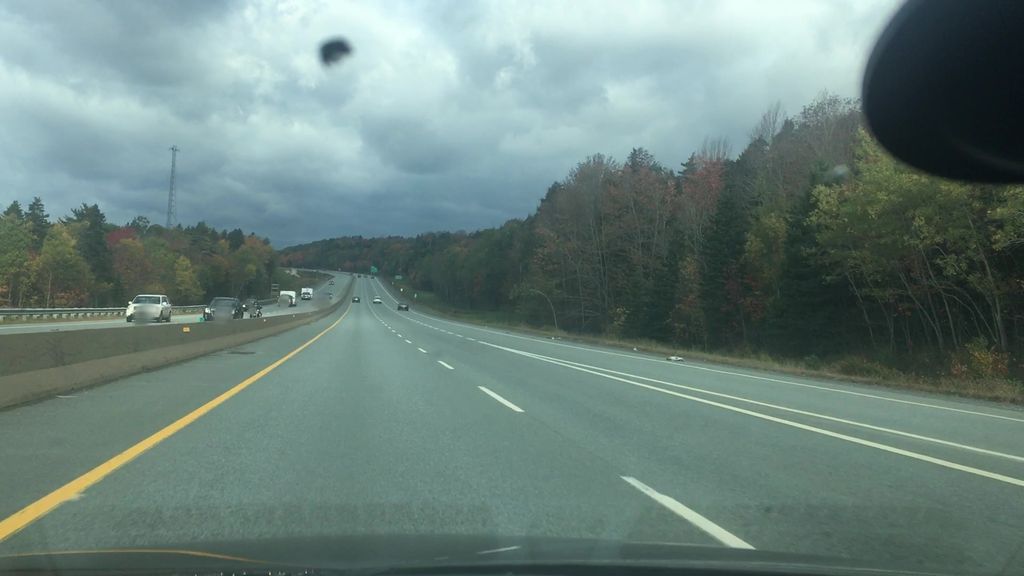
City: halifax